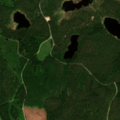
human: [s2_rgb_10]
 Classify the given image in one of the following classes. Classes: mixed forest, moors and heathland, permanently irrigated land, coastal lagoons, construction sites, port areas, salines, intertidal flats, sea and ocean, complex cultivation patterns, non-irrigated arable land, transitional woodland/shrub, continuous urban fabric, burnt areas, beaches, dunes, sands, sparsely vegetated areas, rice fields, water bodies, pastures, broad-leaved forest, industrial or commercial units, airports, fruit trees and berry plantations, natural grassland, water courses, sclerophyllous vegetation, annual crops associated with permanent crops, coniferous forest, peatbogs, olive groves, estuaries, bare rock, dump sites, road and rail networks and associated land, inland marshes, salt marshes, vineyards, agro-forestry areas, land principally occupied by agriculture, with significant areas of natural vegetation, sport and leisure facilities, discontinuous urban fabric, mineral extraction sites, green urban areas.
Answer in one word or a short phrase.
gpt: coniferous forest, transitional woodland/shrub